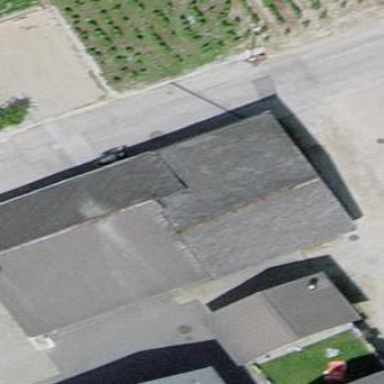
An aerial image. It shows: Building.